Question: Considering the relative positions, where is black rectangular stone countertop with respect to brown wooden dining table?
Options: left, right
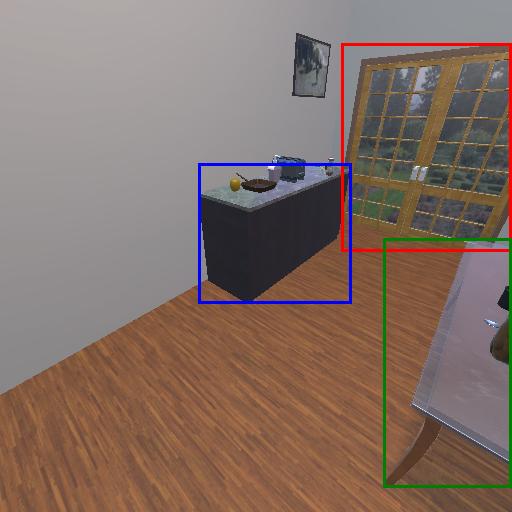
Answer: left